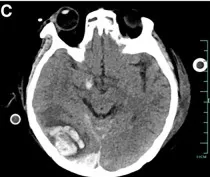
Results of the cranial CT scans during the patient's hospital stay. (C) Results of the patient's cranial CT on Day 9.
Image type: radiology (ct)